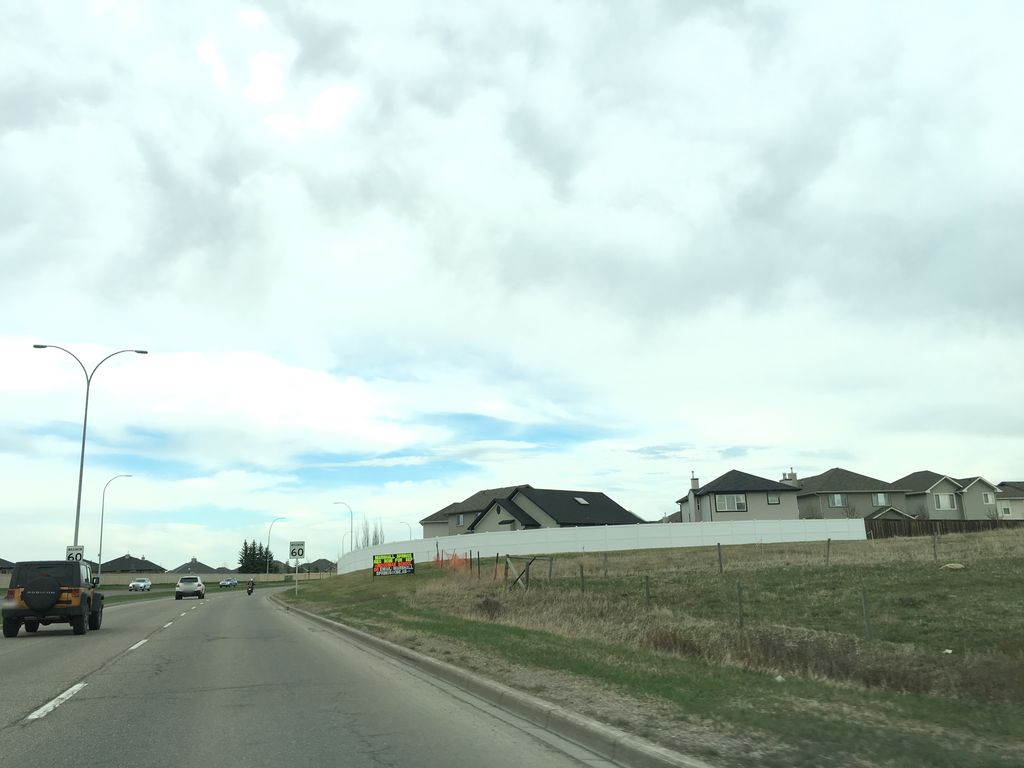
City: calgary